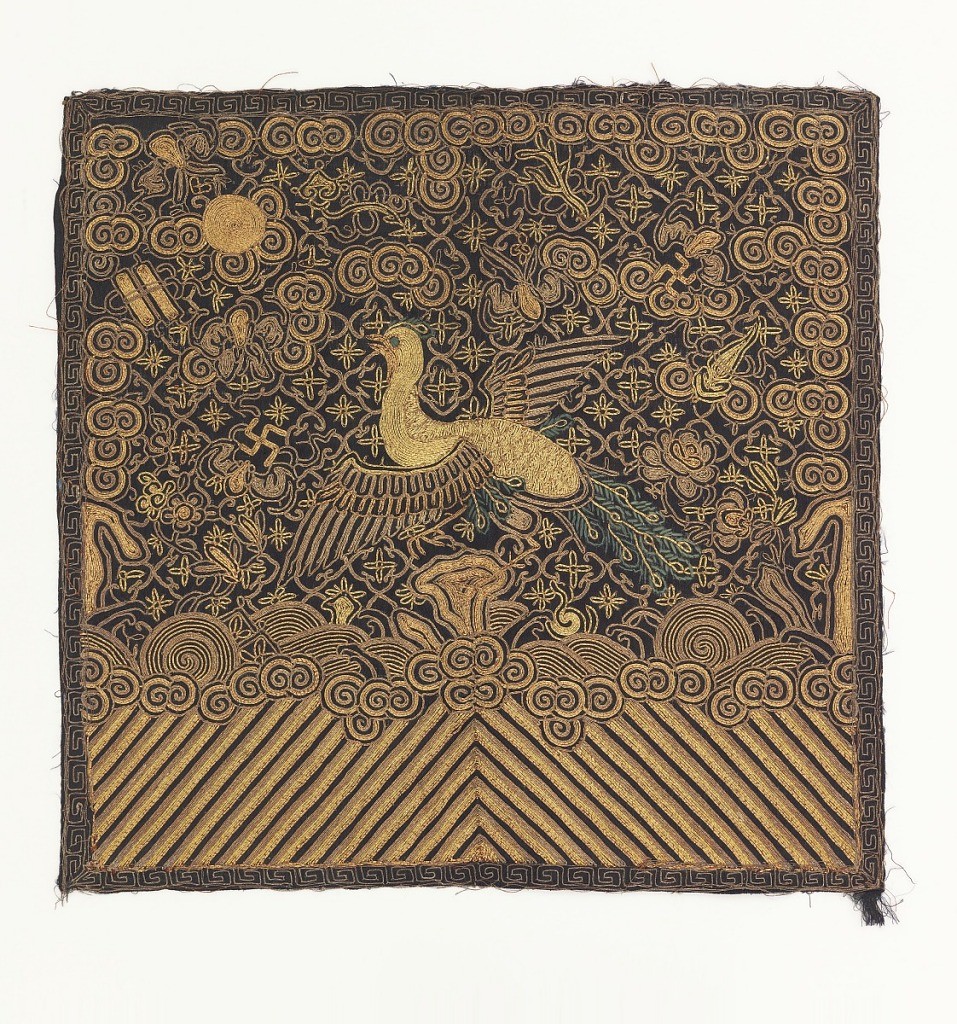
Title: Rank badge
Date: mid- 19th century
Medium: silk and metallic embroidery on silk foundation Technique: embroidered with split, stem, and couching stitches on satin weave
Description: Rank badge for a civil official of the fifth rank. Embroidered silk and metallic yarns showing a silver pheasant facing a sun disk, on a ground of clouds and surrounded by auspicious symbols. Diagonal lines at bottom and meandering key border.